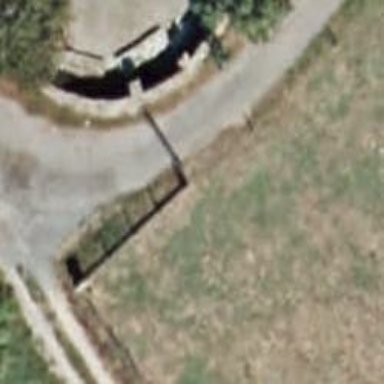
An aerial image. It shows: Gate.